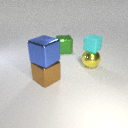
large yellow metal sphere to the right of large brown metal cube